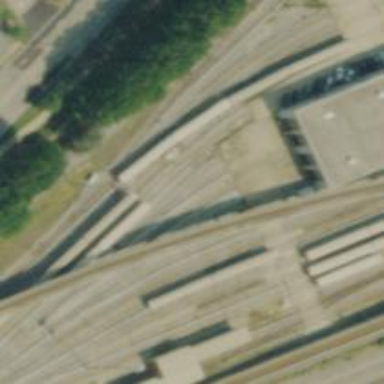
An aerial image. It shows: Electrified rail service yard.